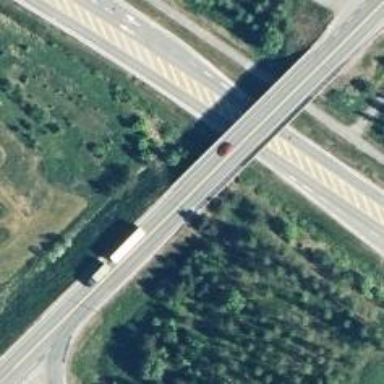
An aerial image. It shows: Trunk highway bridge with asphalt surface.